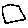
Label: square